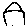
Label: house